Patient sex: M
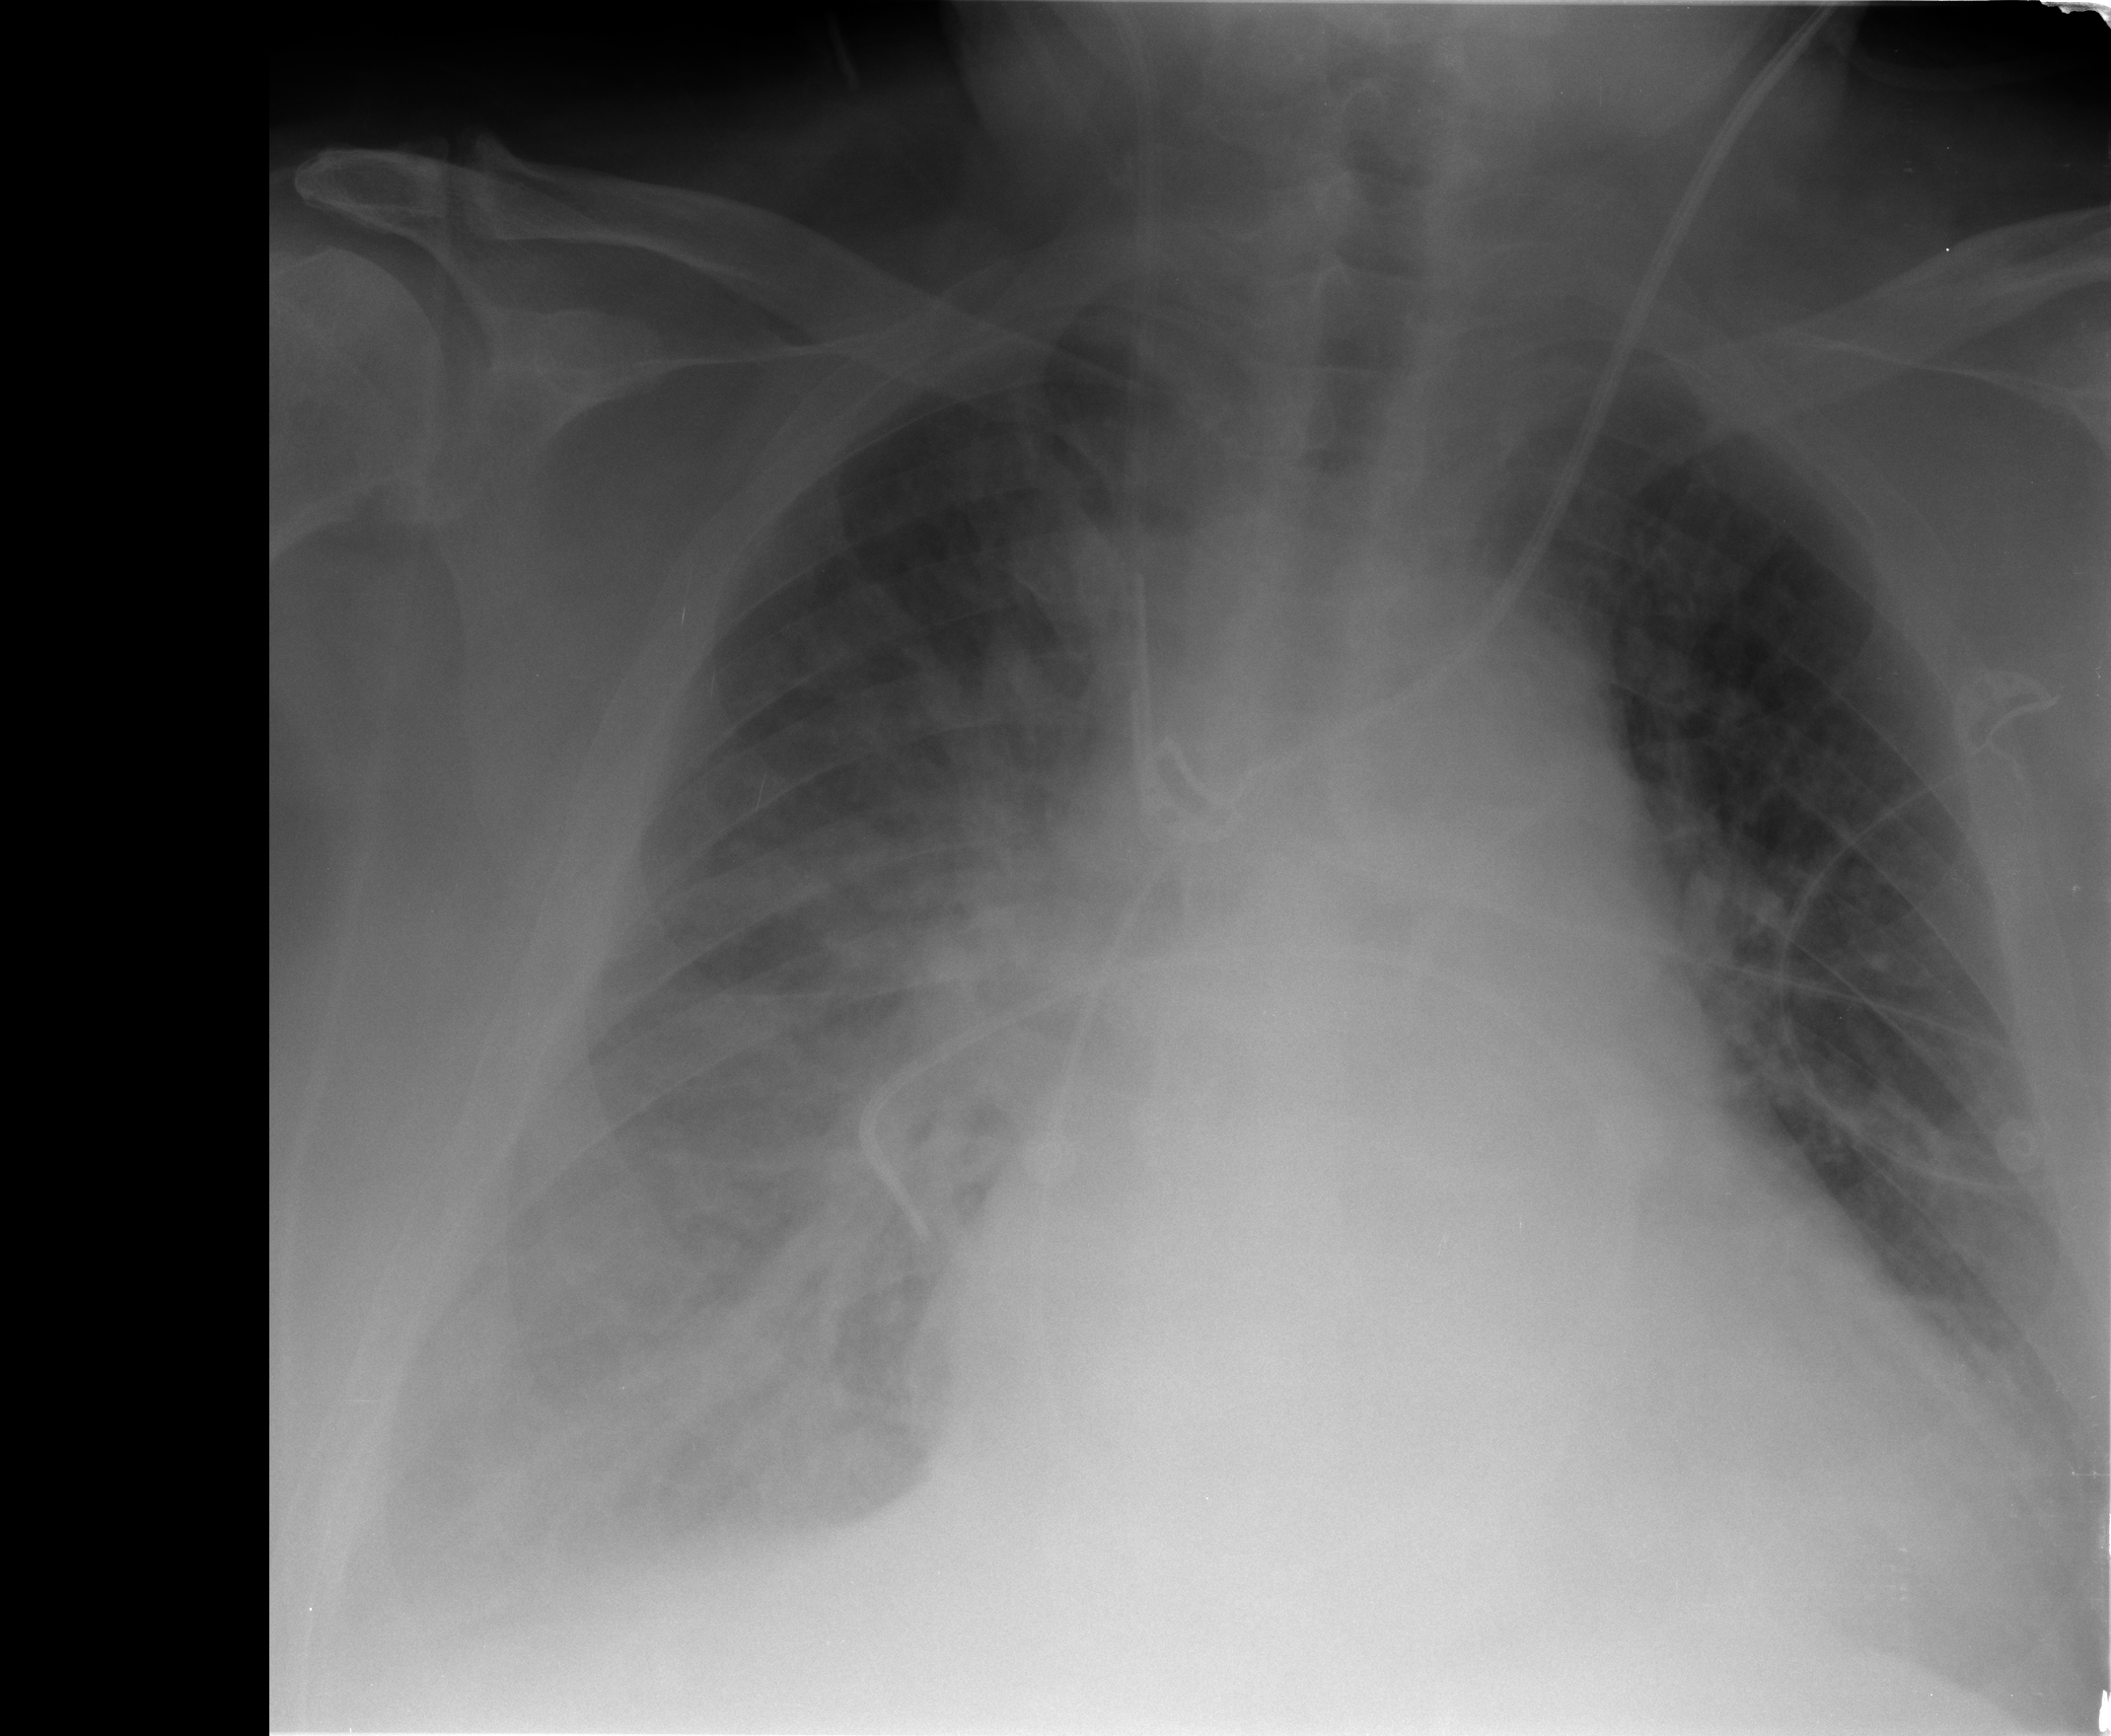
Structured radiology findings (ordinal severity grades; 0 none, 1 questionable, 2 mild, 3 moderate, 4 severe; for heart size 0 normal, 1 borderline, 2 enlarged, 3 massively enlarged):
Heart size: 2
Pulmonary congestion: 2
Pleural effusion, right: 2
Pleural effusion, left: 1
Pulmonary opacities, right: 0
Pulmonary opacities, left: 0
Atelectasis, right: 2
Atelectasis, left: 2